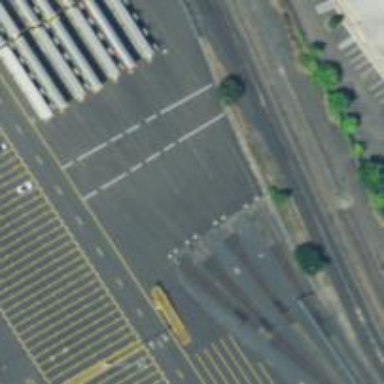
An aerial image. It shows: Railway siding with rails.